Interaction volume radius: 5 \u00c5
Interaction volume height: 25 \u00c5
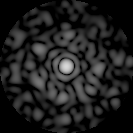
Disorder parameter: 0.8137